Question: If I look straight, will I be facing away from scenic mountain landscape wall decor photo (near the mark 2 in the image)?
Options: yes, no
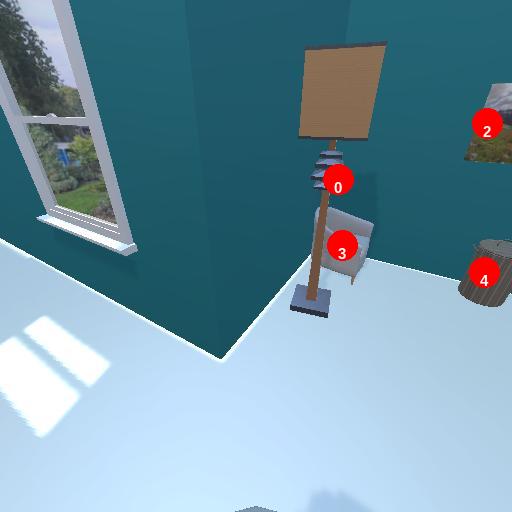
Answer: yes